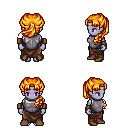
a pixel art fantasy rpg character, female body template, dark elf, purple skin, steel chest armor, robe skirt, light blonde princess hairstyle, leather bracers, brown shoes, four views (front, back, left, right), 2x2 character sprite sheet, small pixel art, hard edges, no anti-aliasing